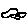
Label: car